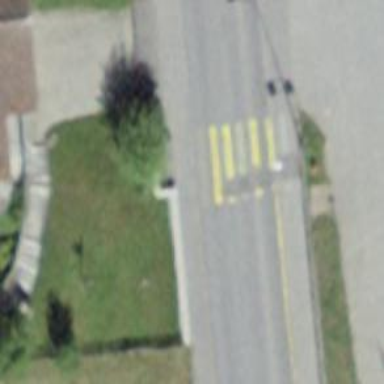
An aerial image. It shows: Zebra crossing on the road.